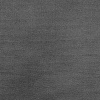
Atmospheric dust classification: dusty